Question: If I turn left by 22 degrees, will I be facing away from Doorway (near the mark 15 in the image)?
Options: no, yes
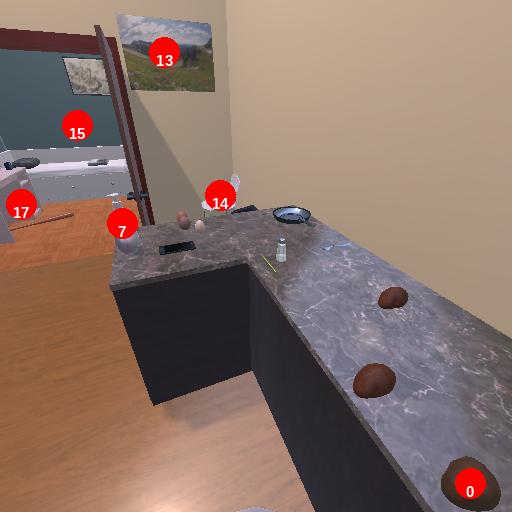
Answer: no